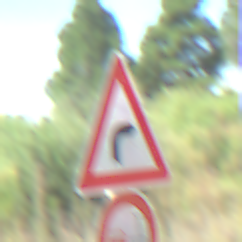
Verkehrszeichen: KurveRechts
Zusatzzeichen unten: VerbotUeberholenEinspurigeFahrzeuge
Umgebung: Outdoor, Special
Tageszeit: Midday
Wetter: PartlyCloudy
Licht: Natural
Jahreszeit: NotSpecified
Kontrast: HighContrast